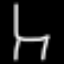
Label: chair